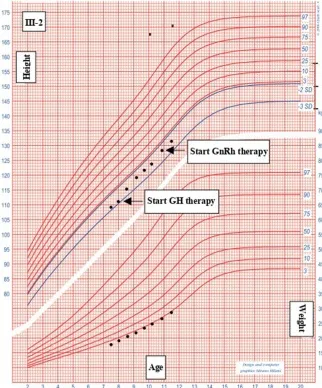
Clinical informations of the family members. (B) III-2. Growth charts of the probands. Heights and weights are shown as black points. GH, Growth hormone; GnRH, gonadotropin-releasing hormone.
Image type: chart (chart)